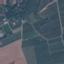
Land use / land cover: PermanentCrop